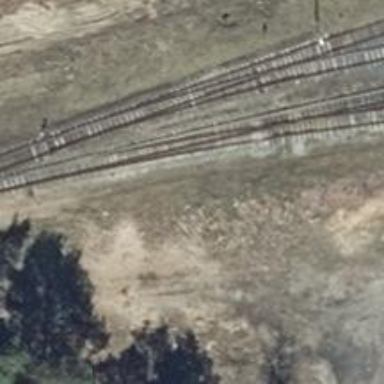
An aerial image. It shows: Railway siding for service.